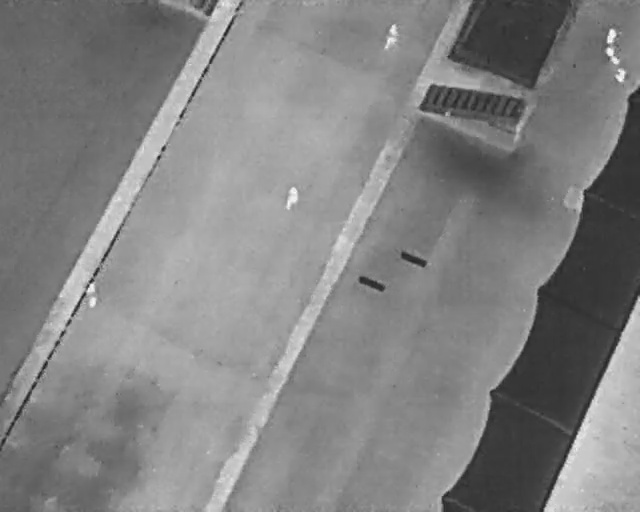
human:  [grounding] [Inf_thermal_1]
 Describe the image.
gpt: In the satellite image, there is  <ref>1 large person </ref> <box>[[12, 56, 16, 59, 2]]</box> located at left,  <ref>1 large person </ref> <box>[[43, 37, 47, 40, 9]]</box> located at center,  <ref>1 large person </ref> <box>[[59, 5, 63, 8, 18]]</box> located at top.